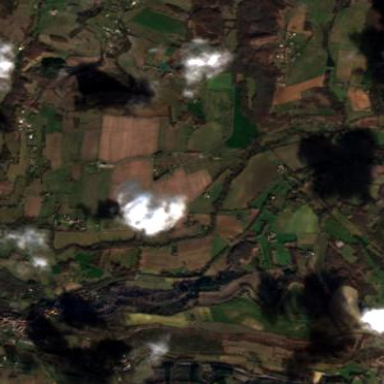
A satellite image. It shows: Picturesque farmland scene.